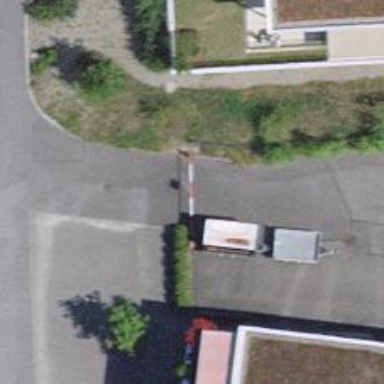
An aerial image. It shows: Lift gate barrier.